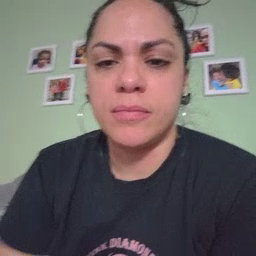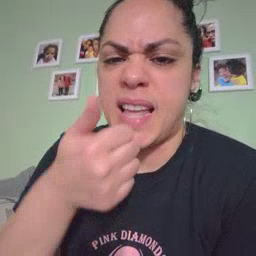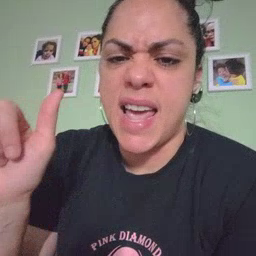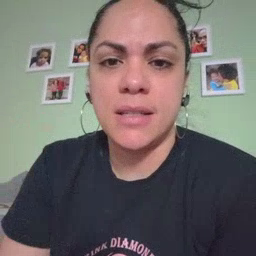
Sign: any